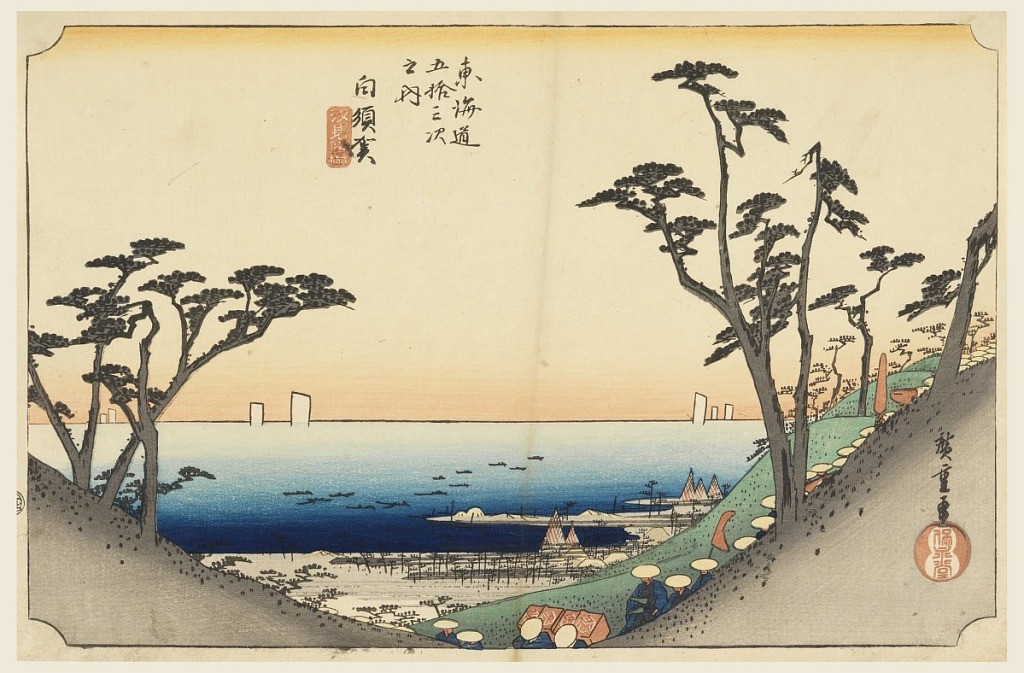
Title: Shirasuka Pass, in The Fifty-Three Stations of the Tokaido Road (Tokaido Gojusan Tsugi-no Uchi)
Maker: Ando Hiroshige, Japanese, 1797–1858
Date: ca. 1834
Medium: Woodblock print (ukiyo-e) on mulberry paper (washi), ink with color
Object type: Print
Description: The sea with dotted with sails seen in the dip between two hillsides, each with pine trees, just below which appear the heads of daimyo procession. Lower half, the beach, with fishing nets drying. Boats offshore.